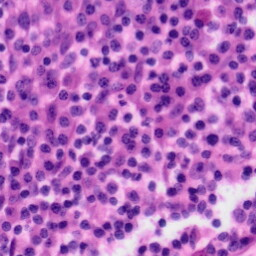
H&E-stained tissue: Tonsil